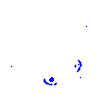
Particle: electron